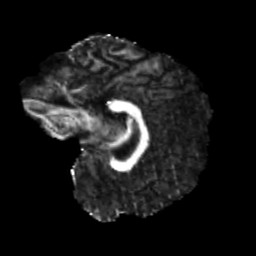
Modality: FA
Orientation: sagittal
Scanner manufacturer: siemens
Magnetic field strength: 3 T
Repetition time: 4 s
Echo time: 0.0594 s